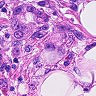
Metastatic tissue present: yes